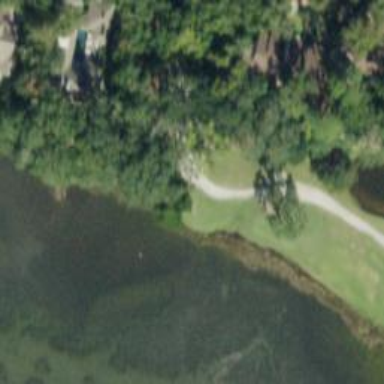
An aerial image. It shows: Path for both roads and golfers.